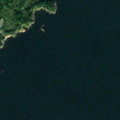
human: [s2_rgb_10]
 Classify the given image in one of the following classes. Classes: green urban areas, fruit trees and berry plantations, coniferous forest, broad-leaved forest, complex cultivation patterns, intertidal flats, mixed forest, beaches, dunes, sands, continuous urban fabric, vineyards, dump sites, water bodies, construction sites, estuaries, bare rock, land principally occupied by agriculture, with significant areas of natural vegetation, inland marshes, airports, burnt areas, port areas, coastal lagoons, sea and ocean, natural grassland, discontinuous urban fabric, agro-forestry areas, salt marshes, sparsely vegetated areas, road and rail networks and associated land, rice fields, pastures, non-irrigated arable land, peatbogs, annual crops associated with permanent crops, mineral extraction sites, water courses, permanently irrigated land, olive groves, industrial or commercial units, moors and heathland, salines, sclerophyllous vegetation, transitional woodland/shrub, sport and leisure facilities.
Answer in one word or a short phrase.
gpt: mixed forest, sea and ocean